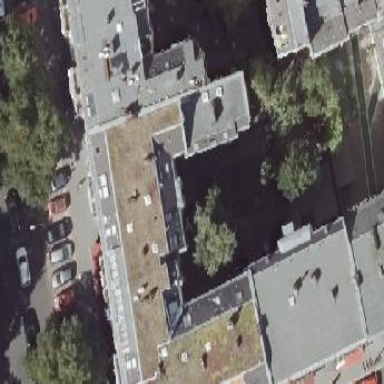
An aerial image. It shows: Residential building with unique double saltbox roof shape.